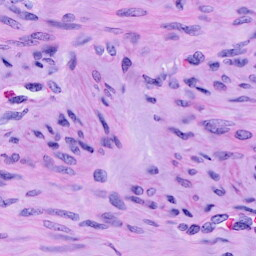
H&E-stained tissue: Cervix